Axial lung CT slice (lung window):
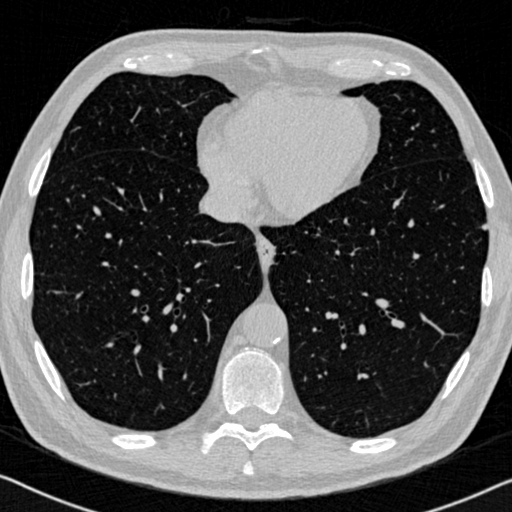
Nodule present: yes
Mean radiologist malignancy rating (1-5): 2.5